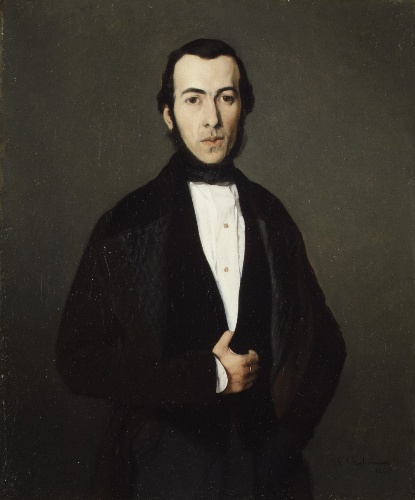
Title: Portrait of a Man
Artist: French Painter
Artist bio: ca. 1835
Object type: Painting
Classification: Paintings
Medium: Oil on canvas
Dimensions: 21 x 18 in. (53.3 x 45.7 cm)
Department: European Paintings
Credit line: Victor Wilbour Memorial Fund, 1949
Accession year: 1949
Repository: Metropolitan Museum of Art, New York, NY
Tags: Men|Portraits